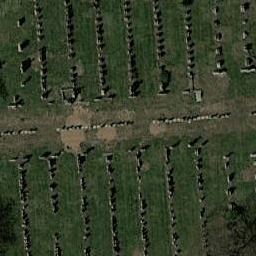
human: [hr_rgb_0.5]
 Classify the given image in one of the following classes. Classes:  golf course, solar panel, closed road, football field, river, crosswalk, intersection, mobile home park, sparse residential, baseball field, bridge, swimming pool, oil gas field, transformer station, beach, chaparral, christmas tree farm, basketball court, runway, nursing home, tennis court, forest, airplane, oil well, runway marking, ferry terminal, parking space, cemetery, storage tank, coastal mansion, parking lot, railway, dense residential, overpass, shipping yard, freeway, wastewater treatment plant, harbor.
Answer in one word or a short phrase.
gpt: cemetery